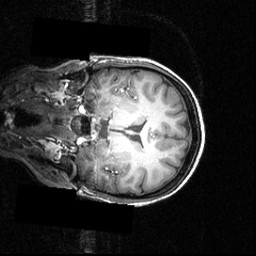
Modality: T1w
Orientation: coronal
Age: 21
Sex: female
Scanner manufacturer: siemens
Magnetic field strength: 3.951 T
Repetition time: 1.5 s
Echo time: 0.00335 s